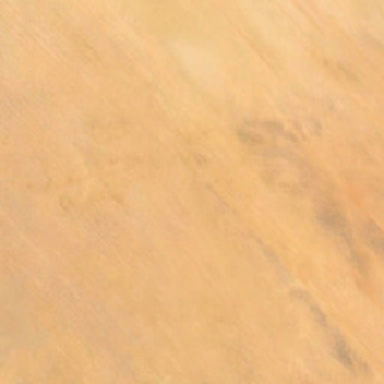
Part of desert with khaki sand in it .